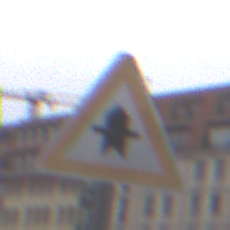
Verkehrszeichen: Vorfahrt
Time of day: Midday
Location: Outdoor (Urban)
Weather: Overcast
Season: NotSpecified
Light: Natural